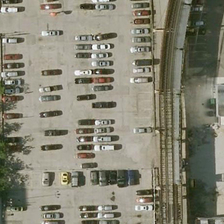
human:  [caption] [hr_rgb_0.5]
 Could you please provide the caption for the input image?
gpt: many cars are parked in a parking lot near railways and several green trees .

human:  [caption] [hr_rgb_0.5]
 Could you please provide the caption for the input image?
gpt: many cars are parked in a parking lot near railways and several green trees .

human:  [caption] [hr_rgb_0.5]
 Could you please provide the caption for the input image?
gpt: many cars are parked in a parking lot near railways and several green trees .

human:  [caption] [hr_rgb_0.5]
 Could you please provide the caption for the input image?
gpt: many cars are parked in a parking lot near railways and several green trees .

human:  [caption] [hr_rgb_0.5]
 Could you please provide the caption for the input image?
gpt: many cars are parked in a parking lot near railways and several green trees .